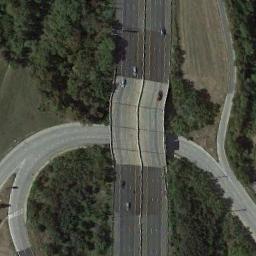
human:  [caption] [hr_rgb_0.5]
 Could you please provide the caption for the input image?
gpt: Many trees are beside the overpass .

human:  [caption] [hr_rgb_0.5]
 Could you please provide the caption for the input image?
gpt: There are some green trees around the overpass .